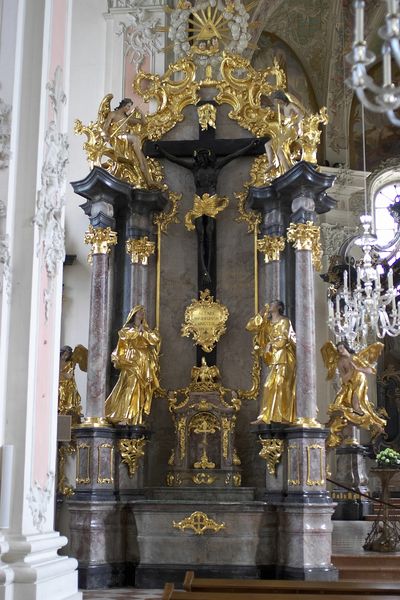
Titel: St. Peter in Mainz
Künstler: Johann Valentin Thomann
Standort: Mainz (EU - D - RP)
Schlagwörter: marmor, säulen, rose, barock, johannes, gold, rokoko, engel, figuren, stuck, schild, kreuz, altar, kapitelle, kapitell, wappen, christus, jesus, basis, maria, josef, tabernakel, seitenaltar, nebenaltar, bsis